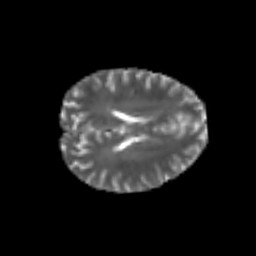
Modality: T2w
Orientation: axial
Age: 25
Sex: male
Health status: healthy